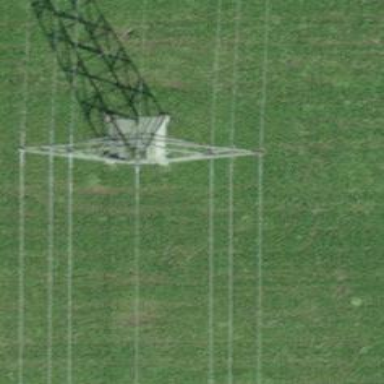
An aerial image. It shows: Power line is depicted.